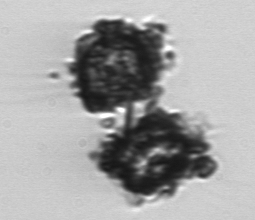
Label: Thalassiosira_TAG_external_detritus